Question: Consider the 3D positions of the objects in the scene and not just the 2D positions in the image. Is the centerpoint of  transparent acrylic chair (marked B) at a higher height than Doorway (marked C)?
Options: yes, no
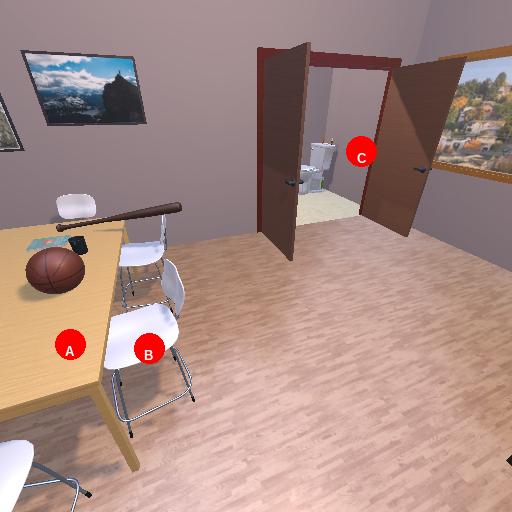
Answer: yes